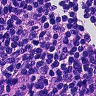
Metastatic tissue present: no